Interaction volume radius: 5 \u00c5
Interaction volume height: 15 \u00c5
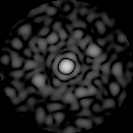
Disorder parameter: 0.8655